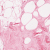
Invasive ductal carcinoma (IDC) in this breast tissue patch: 0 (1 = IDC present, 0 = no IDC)